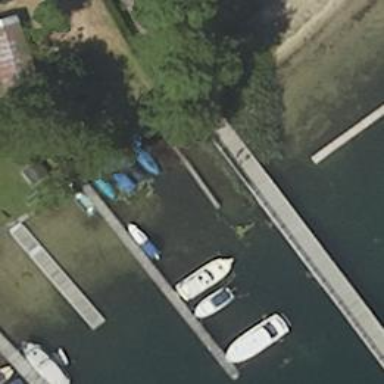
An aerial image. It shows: Man-made pier.